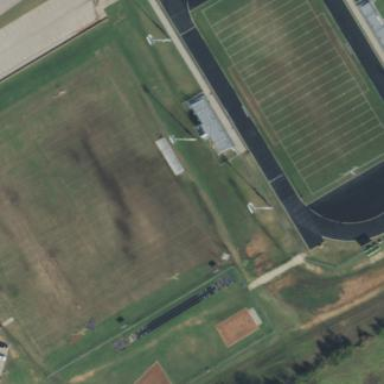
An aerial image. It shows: American football pitch.